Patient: sex M, age 44
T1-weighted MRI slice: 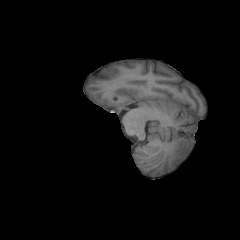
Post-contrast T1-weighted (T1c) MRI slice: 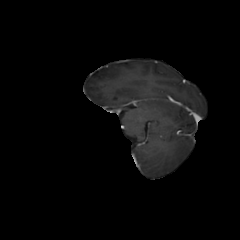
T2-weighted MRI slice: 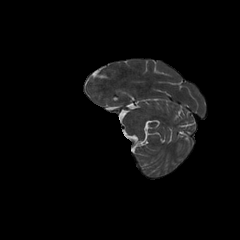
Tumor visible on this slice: no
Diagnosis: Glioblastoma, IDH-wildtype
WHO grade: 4